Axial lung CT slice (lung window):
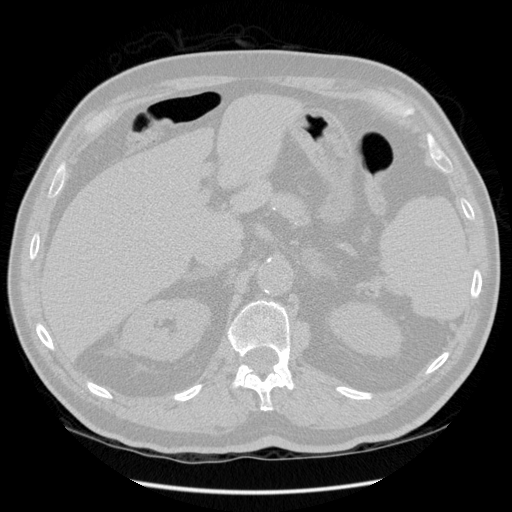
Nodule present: no